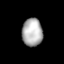
Tissue: lung
Cell type: Endothelial cells
Senescence score: 0.5496
Nuclear area (px): 560
Mean DAPI intensity: 175.163